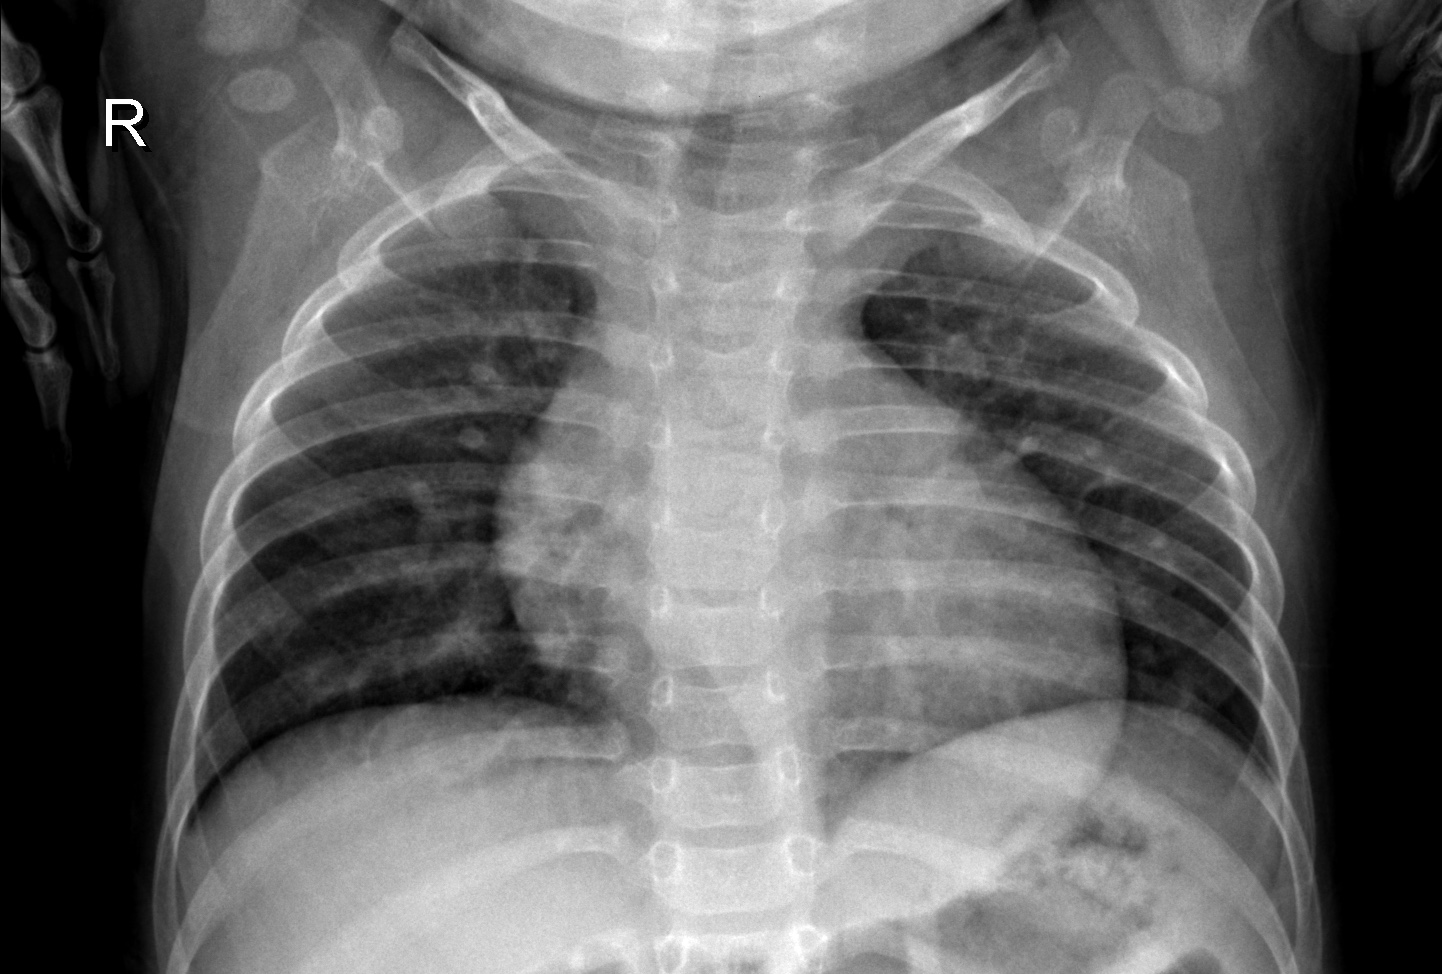
Diagnosis: NORMAL